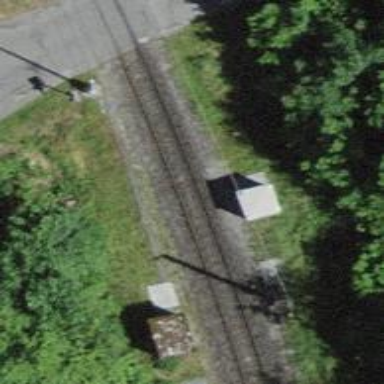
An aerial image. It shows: Narrow-gauge railway track with one electrified contact line.